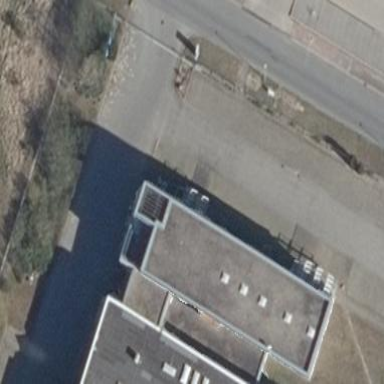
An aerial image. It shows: Part of building is shown in the image.